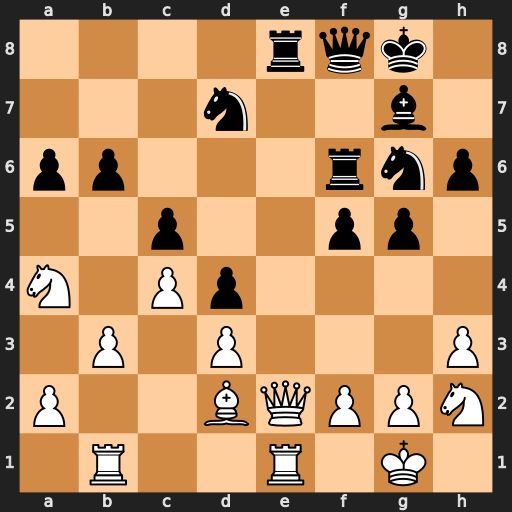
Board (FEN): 4rqk1/3n2b1/pp3rnp/2p2pp1/N1Pp4/1P1P3P/P2BQPPN/1R2R1K1
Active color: w
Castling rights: -
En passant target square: -
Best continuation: Qxe8 Qxe8 Rxe8+